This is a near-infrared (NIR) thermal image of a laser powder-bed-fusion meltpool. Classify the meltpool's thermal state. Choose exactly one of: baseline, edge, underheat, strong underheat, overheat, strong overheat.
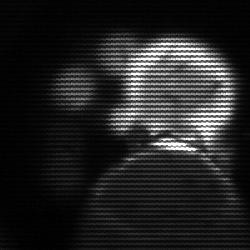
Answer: edge